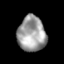
Tissue: skin
Cell type: Epithelial cells
Senescence score: 0.801
Nuclear area (px): 971
Mean DAPI intensity: 157.704